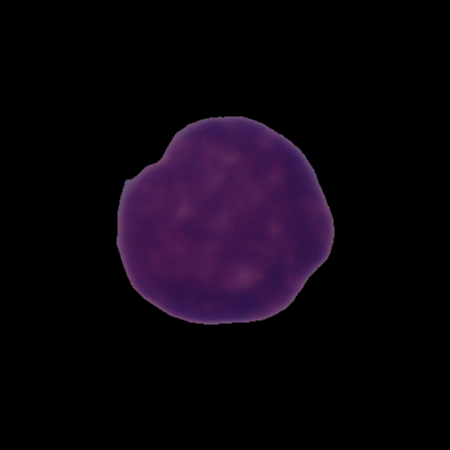
Label: cancer